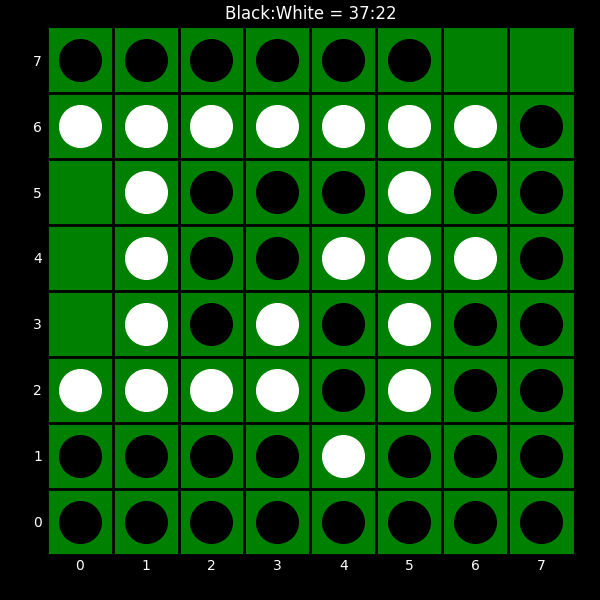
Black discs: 37
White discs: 22